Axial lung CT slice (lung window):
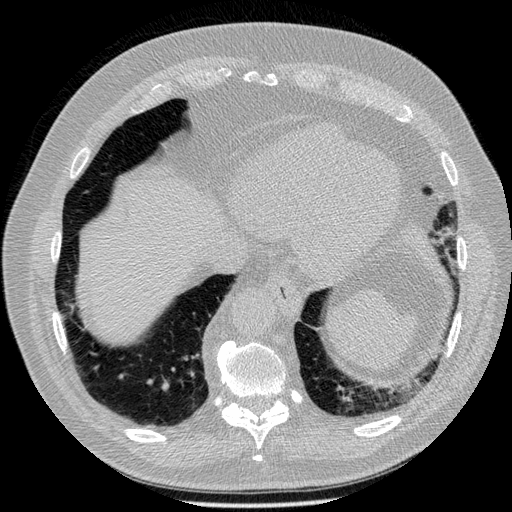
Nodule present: no